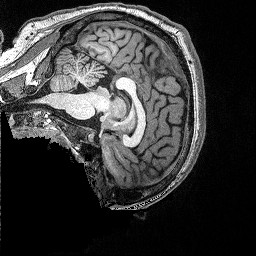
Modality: T1w
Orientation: sagittal
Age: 22
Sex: male
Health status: ill
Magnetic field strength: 3 T
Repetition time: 2.53 s
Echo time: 0.00331 s